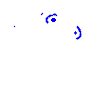
Particle: electron